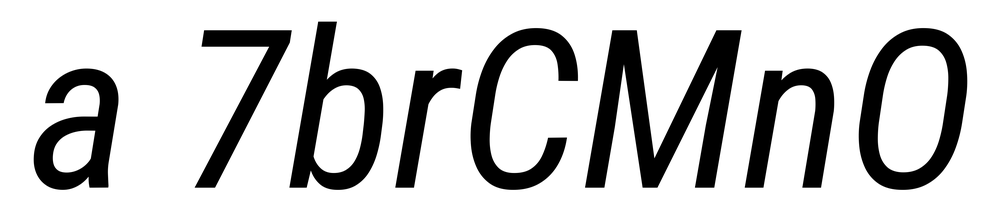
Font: Roboto-Italic_Condensed_Italic